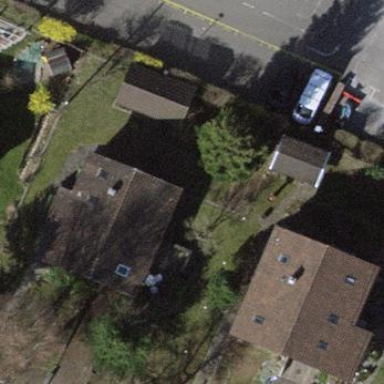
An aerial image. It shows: Detached building.